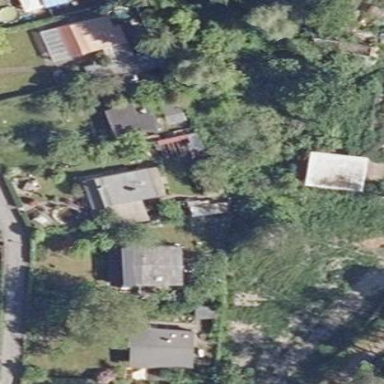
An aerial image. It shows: Plot in the allotments.